Platform: macOS
Application: Chrome
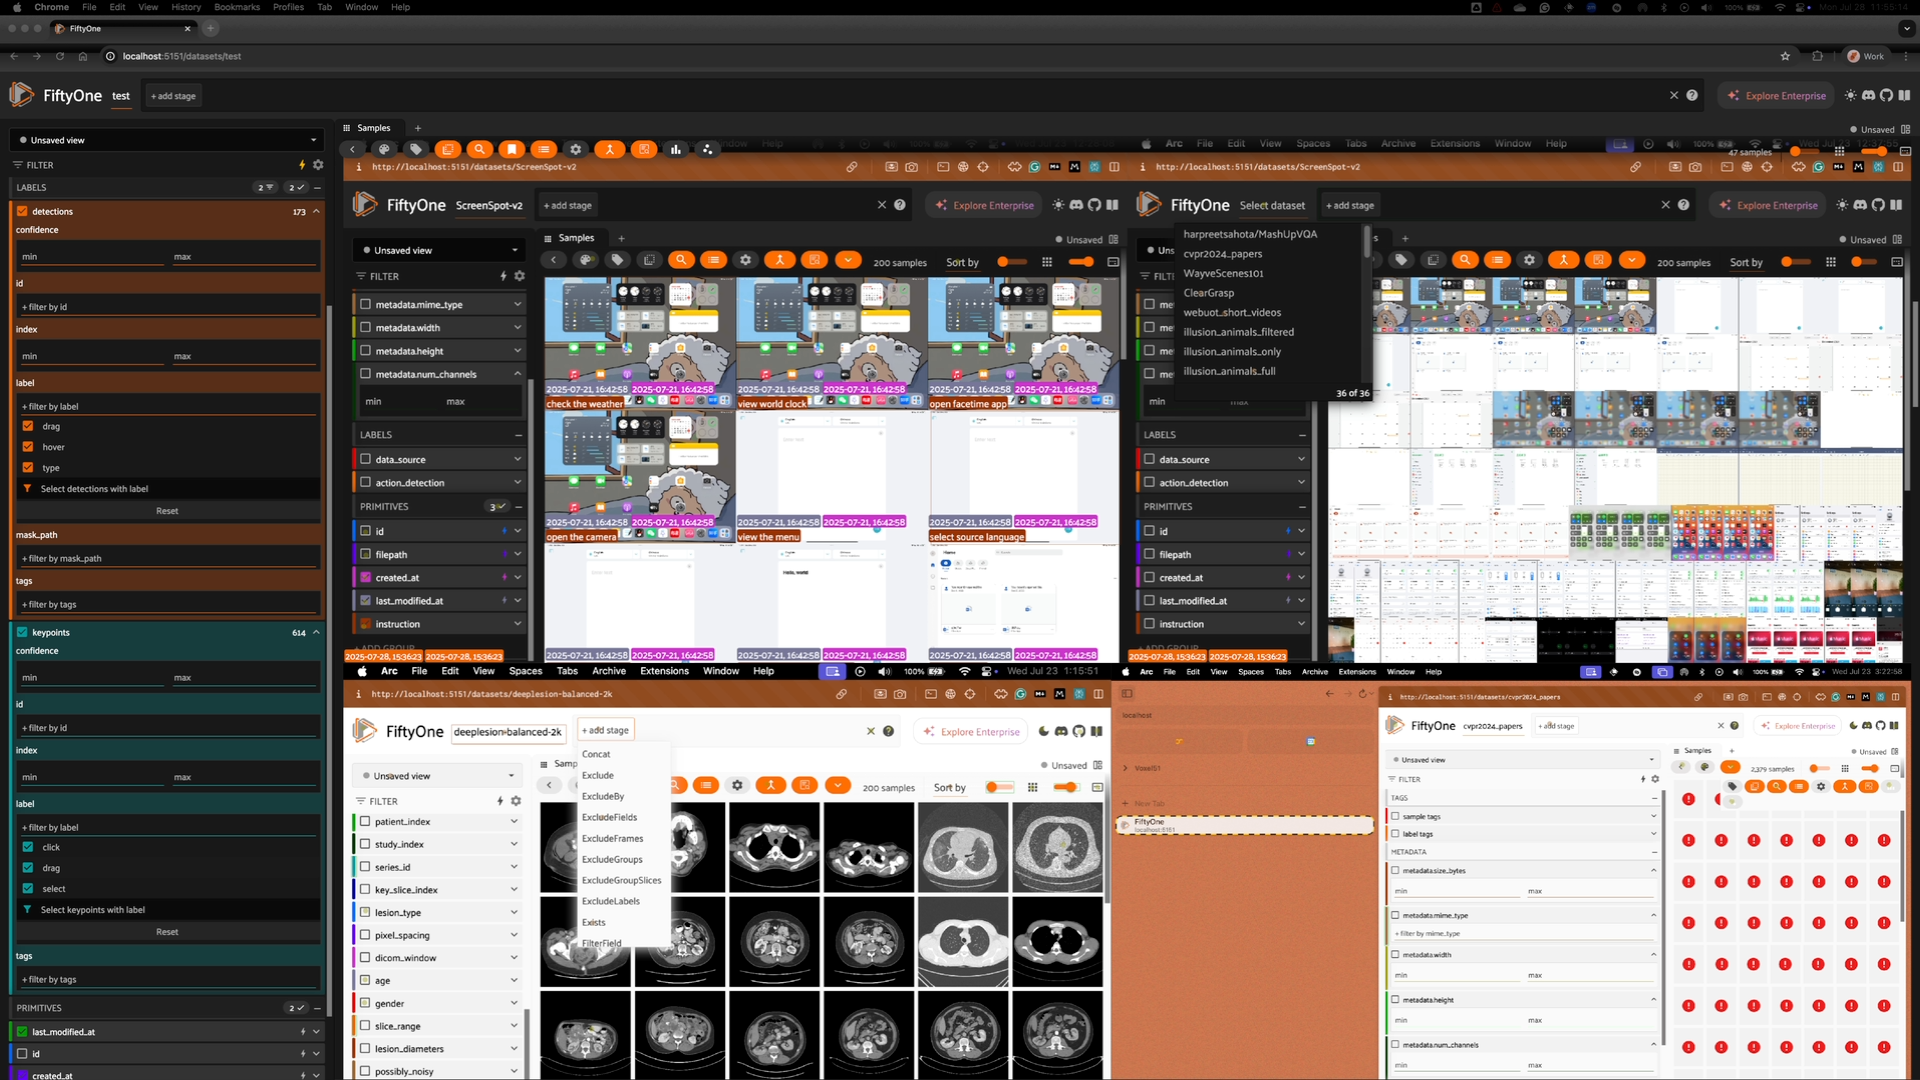
task_description: Convert the applied filters to an equivalent set of stages in the view bar
action_type: click
element_info: Icon

task_description: Reset zoom and thumbnail size of samples in the samples panel
action_type: click
element_info: Icon

task_description: Reset spacing of samples in the samples panel
action_type: click
element_info: Icon

task_description: The number of samples in the current view
action_type: hover
element_info: Text

task_description: Hide the sidebar
action_type: click
element_info: Icon

task_description: Open the embeddings panel
action_type: click
element_info: Icon

task_description: Clear all the labels shown from the samples in the samples panel
action_type: click
element_info: Icon

task_description: Clear the detections label from the samples in the samples panel
action_type: click
element_info: Checkbox

task_description: Clear the keypoints labels from the samples in the samples panel
action_type: click
element_info: Checkbox

task_description: How many detections are in the current view?
action_type: hover
element_info: Text

task_description: How many keypoints are in the current view?
action_type: hover
element_info: Text
task_description: Find the actions row toolbar
action_type: hover
element_info: Menu Item

task_description: Reset the filters applied to the keypoints labels
action_type: click
element_info: Button

task_description: Clear the filters applied to the detections labels field
action_type: click
element_info: Button

task_description: Load a different dataset
action_type: select
element_info: Menu Item

task_description: Load a saved view on this dataset
action_type: select
element_info: Menu Item

task_description: Find the sidebar
action_type: hover
element_info: Menu Item

action_type: click

task_description: Locate the samples panel in this workspace
action_type: hover
element_info: Menu Item